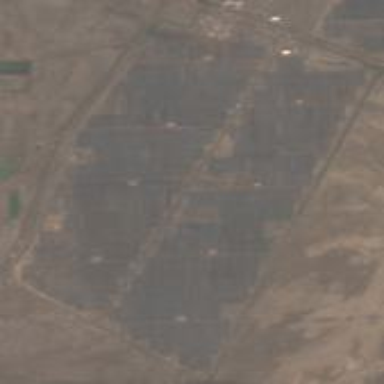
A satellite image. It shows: Industrial area housing solar power plant. The plant utilizes photovoltaic solar panels.